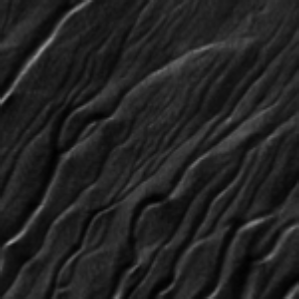
Label: frost